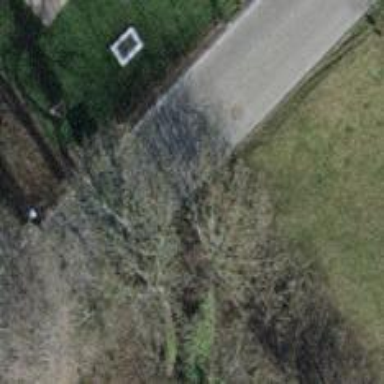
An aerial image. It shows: Brown bench in the vicinity.